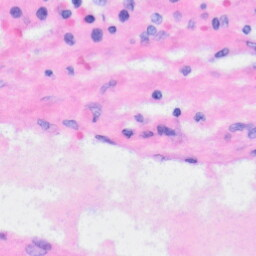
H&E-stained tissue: Liver